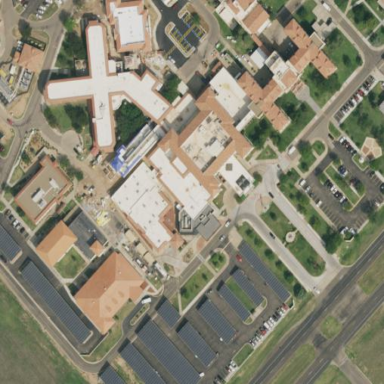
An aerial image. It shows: Healthcare facility identified as hospital.